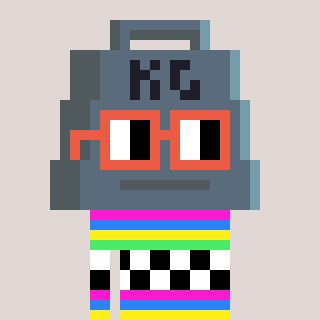
a pixel art character with square orange glasses, a weight-shaped head and a bluegrey-colored body on a warm background